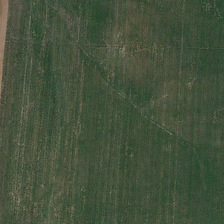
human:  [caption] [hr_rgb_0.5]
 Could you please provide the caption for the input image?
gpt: it is a piece of green meadow .

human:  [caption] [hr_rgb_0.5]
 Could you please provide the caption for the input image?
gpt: it is a piece of green meadow .

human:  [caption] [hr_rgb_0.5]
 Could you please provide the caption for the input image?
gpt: it is a piece of green meadow .

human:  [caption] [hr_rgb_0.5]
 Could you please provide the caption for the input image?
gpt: it is a piece of green meadow .

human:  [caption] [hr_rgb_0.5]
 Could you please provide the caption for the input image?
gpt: it is a piece of green meadow .